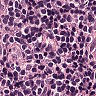
Metastatic tissue present: no